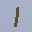
Label: 1